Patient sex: M
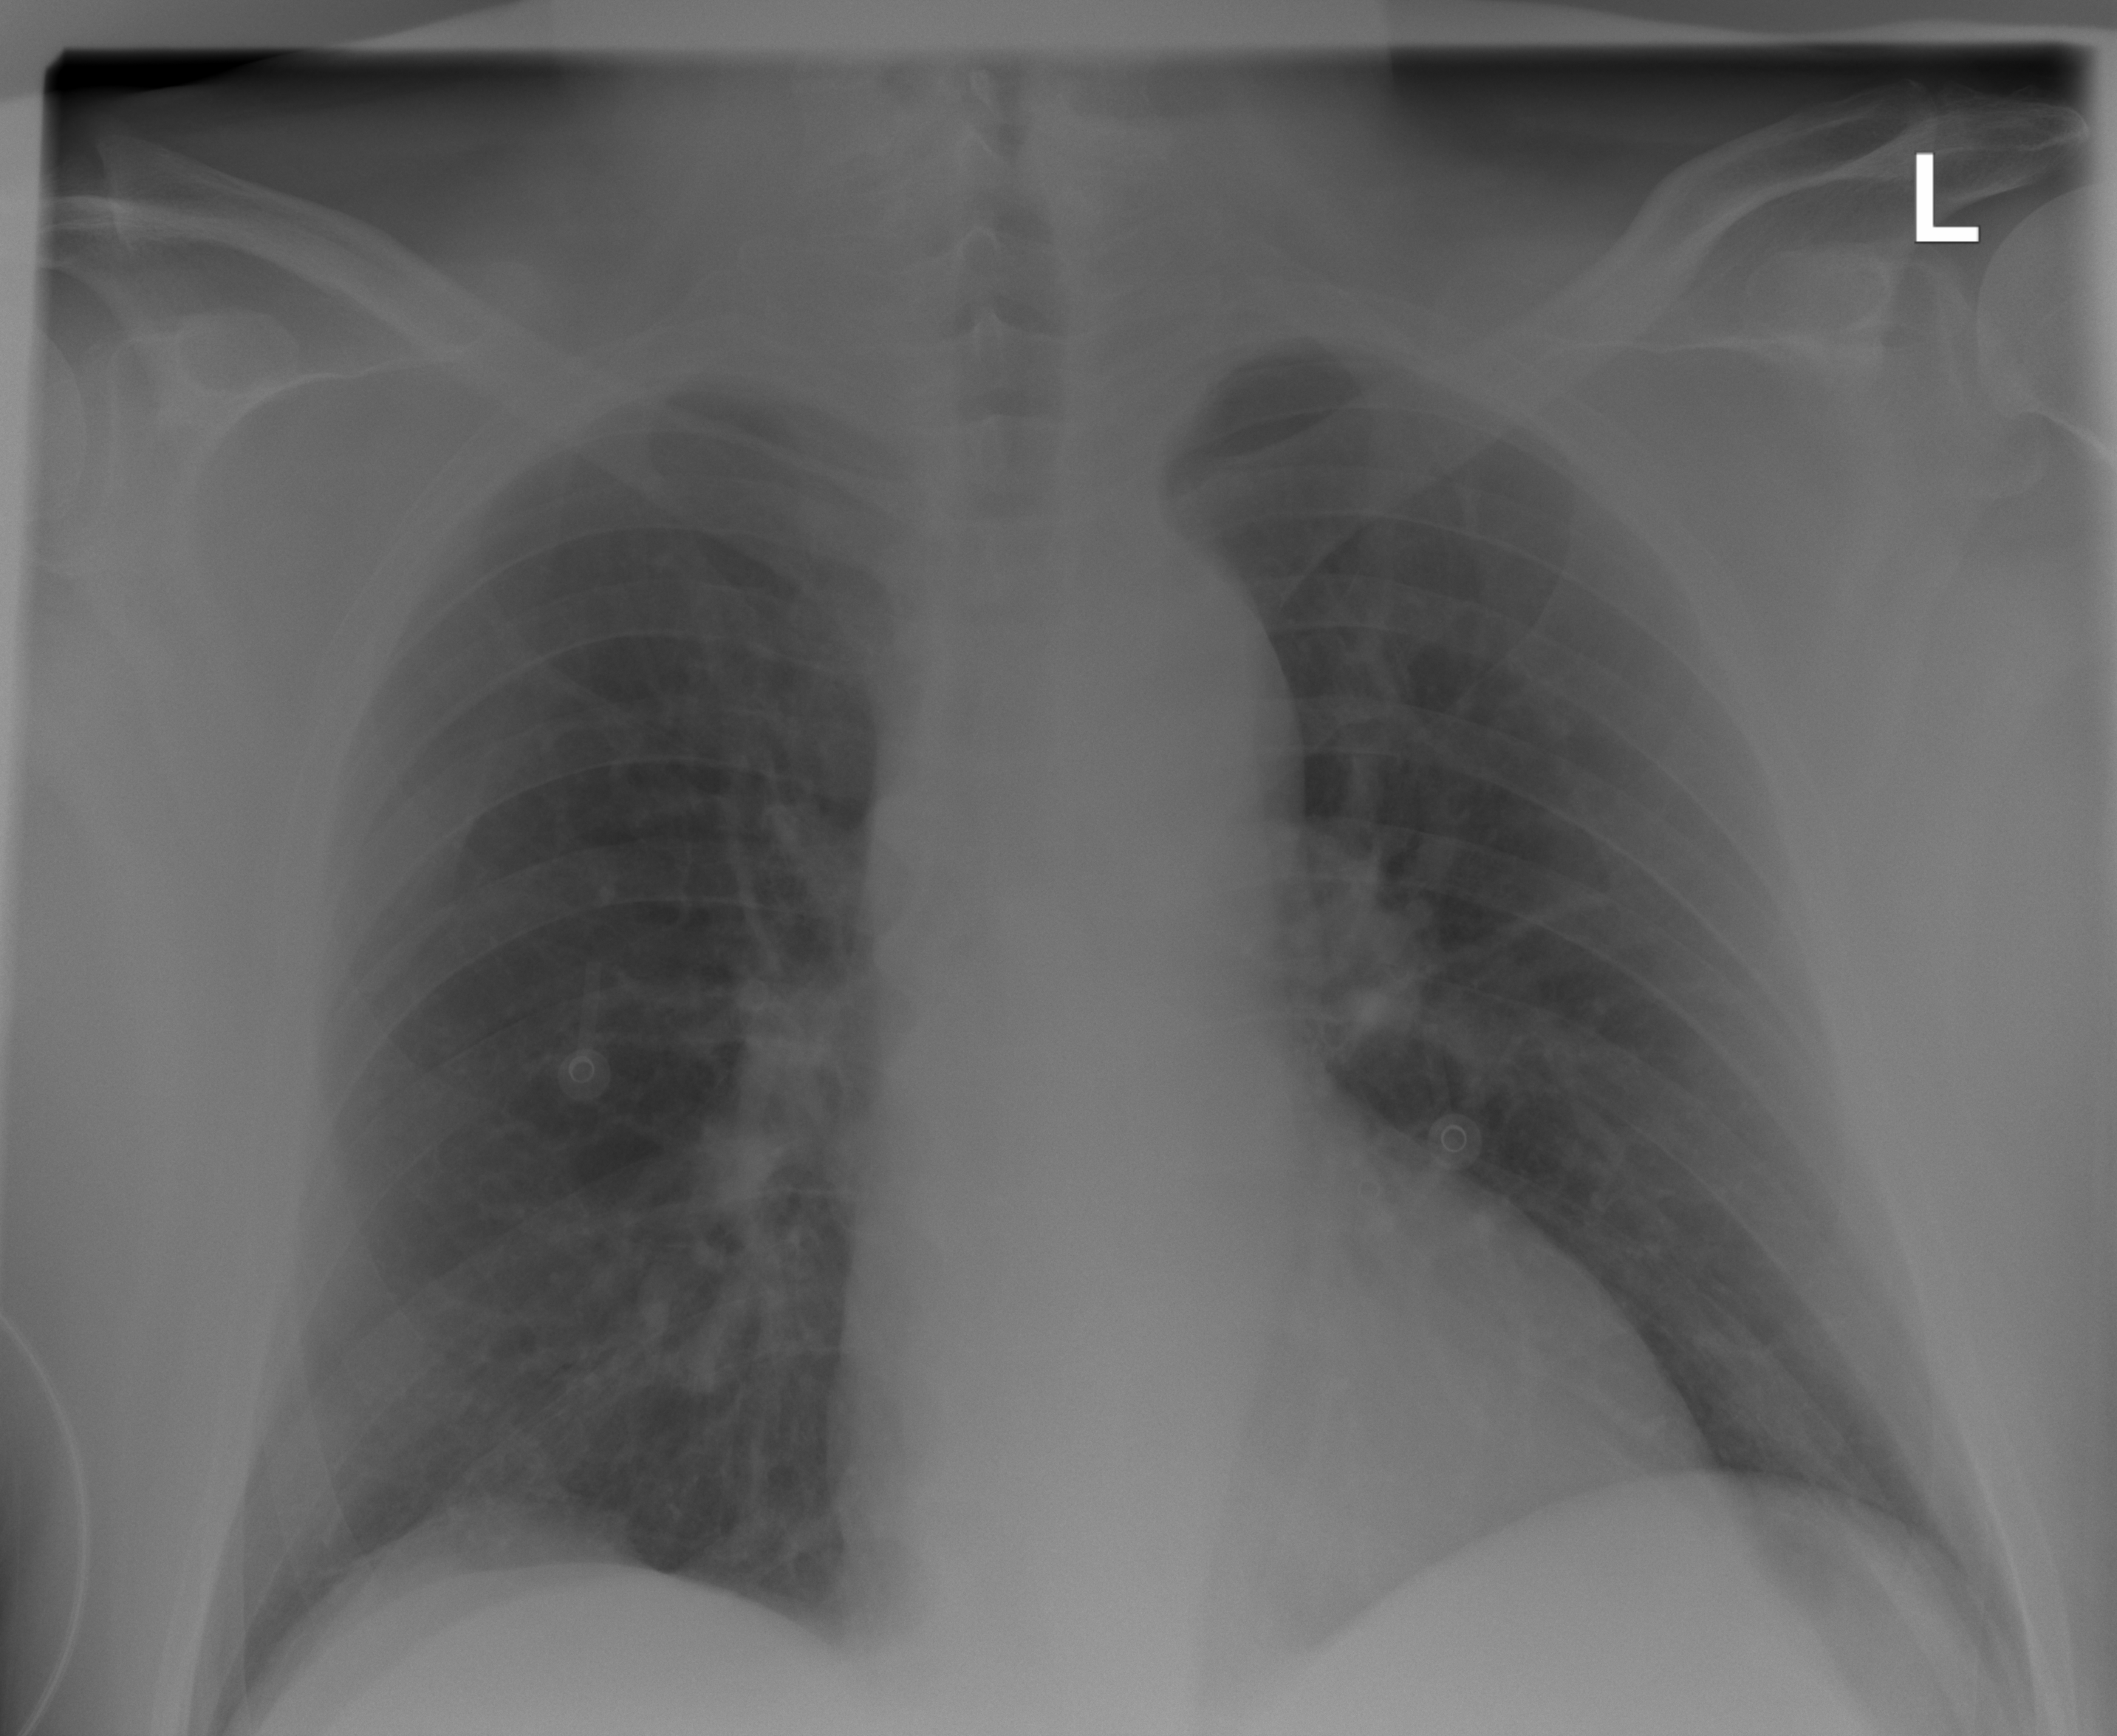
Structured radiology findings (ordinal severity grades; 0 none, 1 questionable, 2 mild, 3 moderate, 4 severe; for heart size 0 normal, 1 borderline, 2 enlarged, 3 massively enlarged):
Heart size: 0
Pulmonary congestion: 0
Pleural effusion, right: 0
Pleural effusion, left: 0
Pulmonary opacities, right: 0
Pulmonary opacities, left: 0
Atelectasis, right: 1
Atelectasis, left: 1